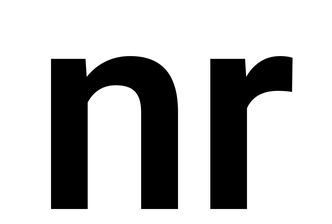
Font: Roboto_SemiBold